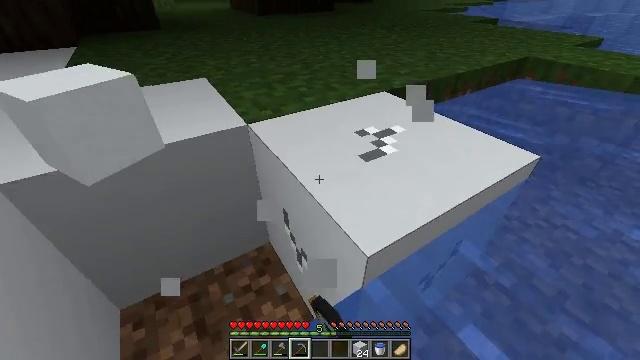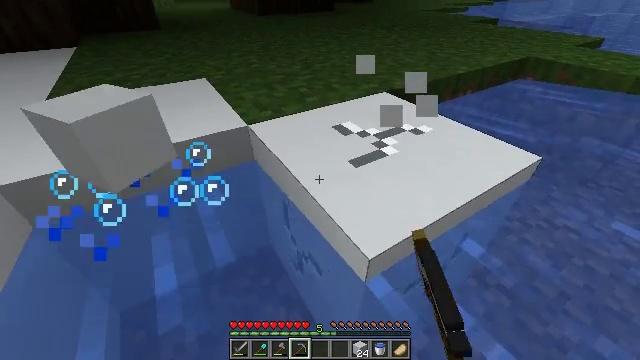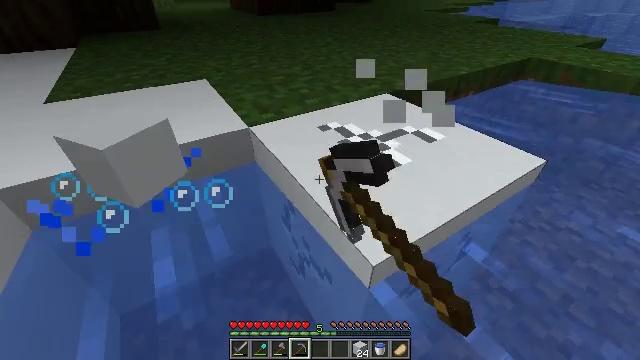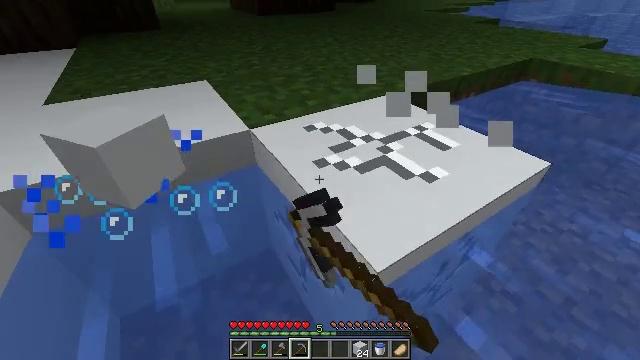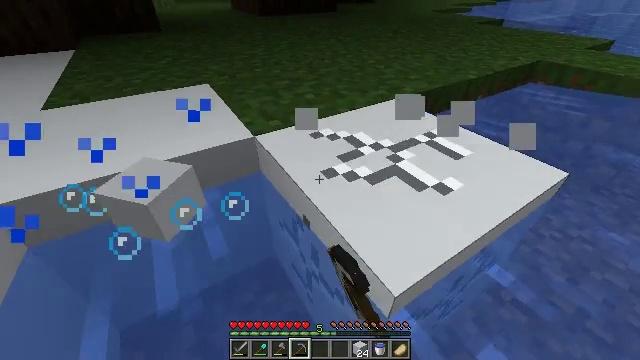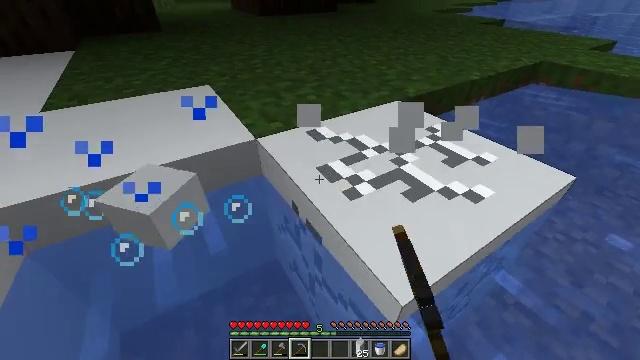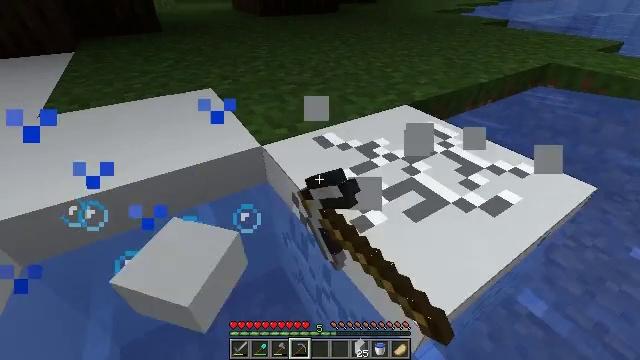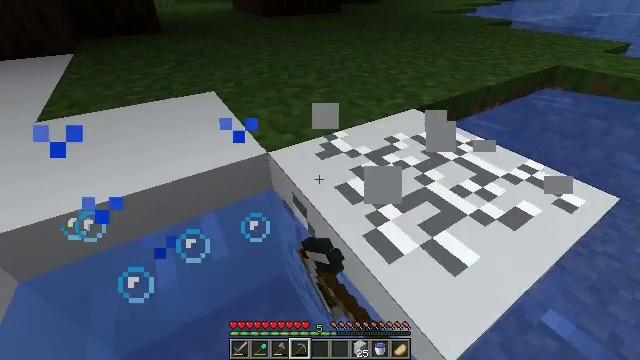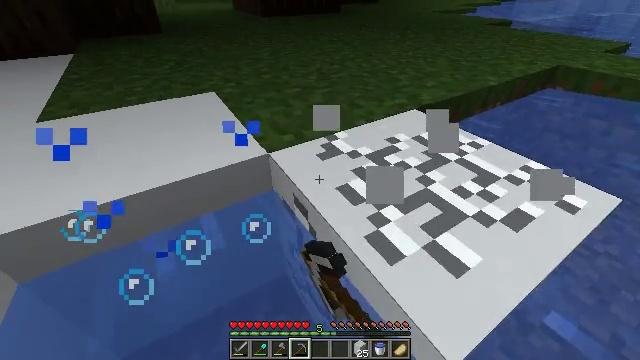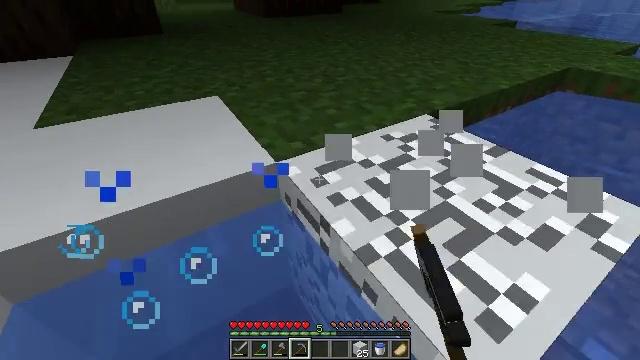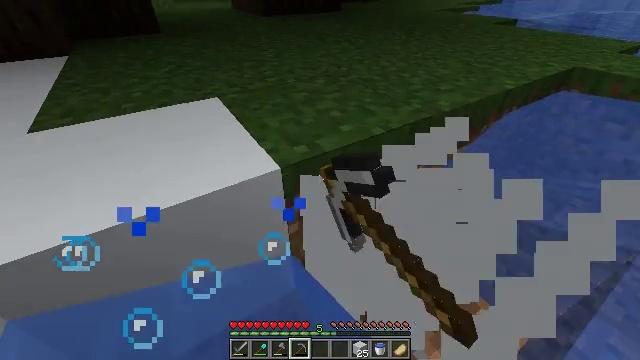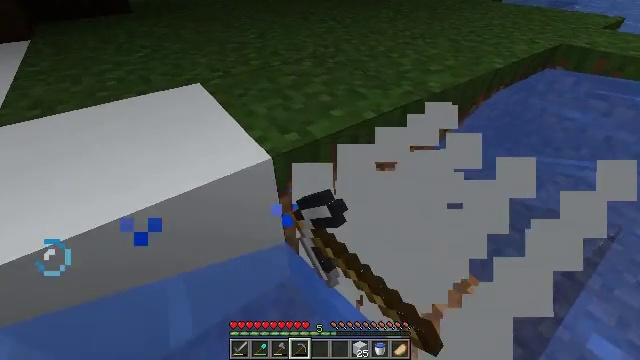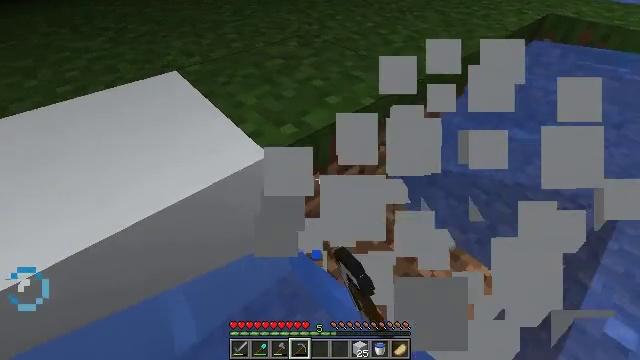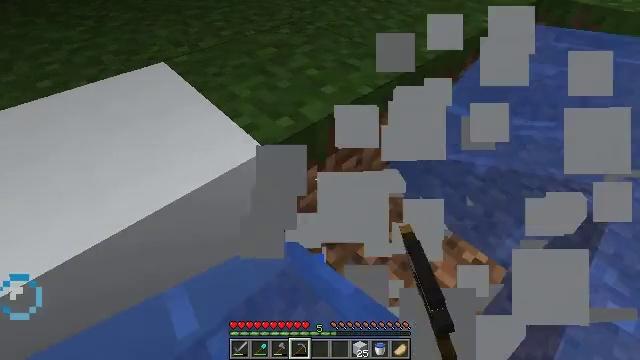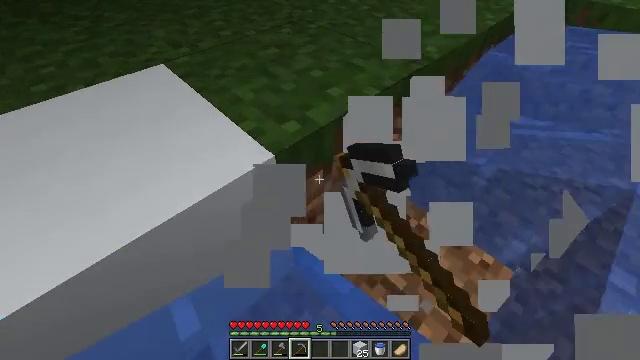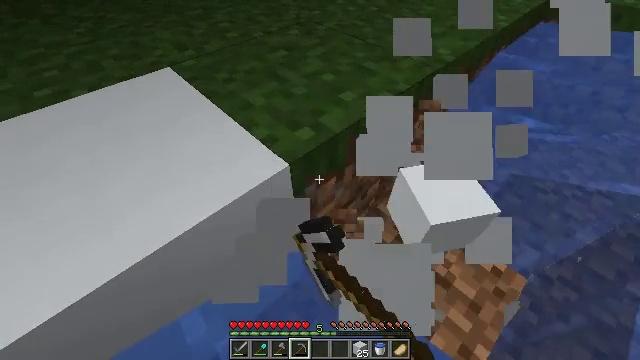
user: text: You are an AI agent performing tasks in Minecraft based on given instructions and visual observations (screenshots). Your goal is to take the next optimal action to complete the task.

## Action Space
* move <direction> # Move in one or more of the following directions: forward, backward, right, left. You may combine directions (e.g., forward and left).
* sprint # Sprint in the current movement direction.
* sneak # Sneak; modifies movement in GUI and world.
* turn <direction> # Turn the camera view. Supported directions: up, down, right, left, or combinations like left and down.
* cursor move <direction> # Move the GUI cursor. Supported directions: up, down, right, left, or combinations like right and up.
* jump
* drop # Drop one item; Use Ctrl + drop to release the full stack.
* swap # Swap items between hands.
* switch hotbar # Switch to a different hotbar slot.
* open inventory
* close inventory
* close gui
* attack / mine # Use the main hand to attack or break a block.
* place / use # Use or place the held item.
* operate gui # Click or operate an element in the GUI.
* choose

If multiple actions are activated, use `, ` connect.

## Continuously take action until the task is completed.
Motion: motion action
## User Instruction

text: Break the white concrete to gather it.
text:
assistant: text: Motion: attack / mine
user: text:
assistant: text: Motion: attack / mine
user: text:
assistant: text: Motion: attack / mine
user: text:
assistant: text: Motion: attack / mine
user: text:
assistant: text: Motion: attack / mine
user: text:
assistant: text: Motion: attack / mine
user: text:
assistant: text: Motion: attack / mine
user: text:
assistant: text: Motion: attack / mine
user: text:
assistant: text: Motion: attack / mine
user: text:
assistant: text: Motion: attack / mine
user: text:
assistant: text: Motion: turn right and down, attack / mine
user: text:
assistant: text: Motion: turn right and down, attack / mine
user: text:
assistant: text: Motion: turn right and down, attack / mine
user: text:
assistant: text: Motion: attack / mine
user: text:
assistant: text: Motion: attack / mine
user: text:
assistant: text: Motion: turn left and down, attack / mine
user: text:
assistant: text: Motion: turn left and down, attack / mine
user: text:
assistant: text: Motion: turn left and up, attack / mine
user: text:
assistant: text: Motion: turn left and up, attack / mine
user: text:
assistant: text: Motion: turn left, attack / mine
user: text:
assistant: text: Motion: attack / mine
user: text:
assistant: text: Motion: attack / mine
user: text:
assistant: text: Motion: attack / mine
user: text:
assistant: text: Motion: attack / mine
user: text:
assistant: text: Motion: attack / mine
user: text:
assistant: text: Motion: attack / mine
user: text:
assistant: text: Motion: attack / mine
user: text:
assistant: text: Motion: attack / mine
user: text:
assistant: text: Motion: attack / mine
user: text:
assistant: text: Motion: attack / mine